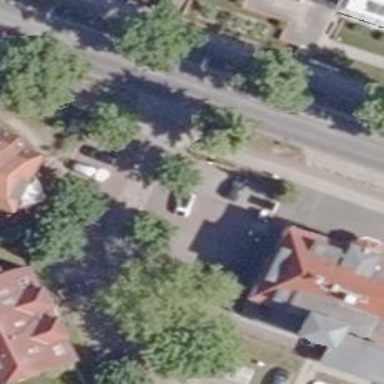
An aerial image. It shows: Normal parking space available at the amenity.